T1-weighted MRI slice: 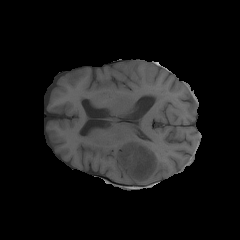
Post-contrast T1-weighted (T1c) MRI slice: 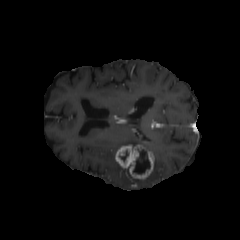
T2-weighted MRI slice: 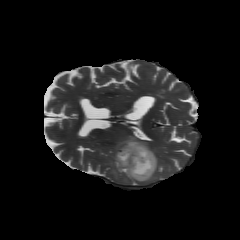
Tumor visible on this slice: yes